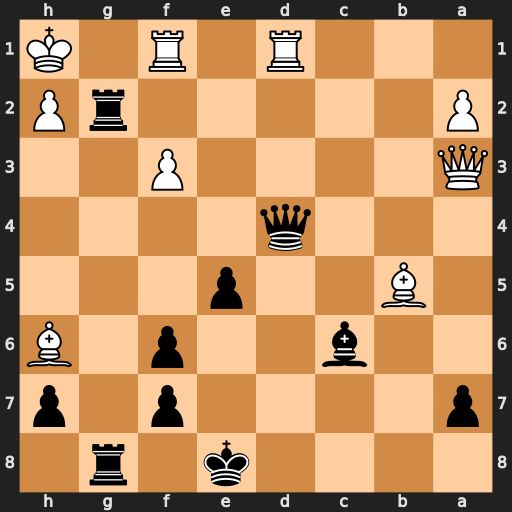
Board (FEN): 4k1r1/p4p1p/2b2p1B/1B2p3/3q4/Q4P2/P5rP/3R1R1K
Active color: b
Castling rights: -
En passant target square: -
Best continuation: Rxh2+ Kxh2 Qh4#